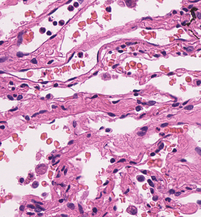
Tumor epithelial tissue: no
Tumor-associated stroma tissue: no
Normal tissue: yes